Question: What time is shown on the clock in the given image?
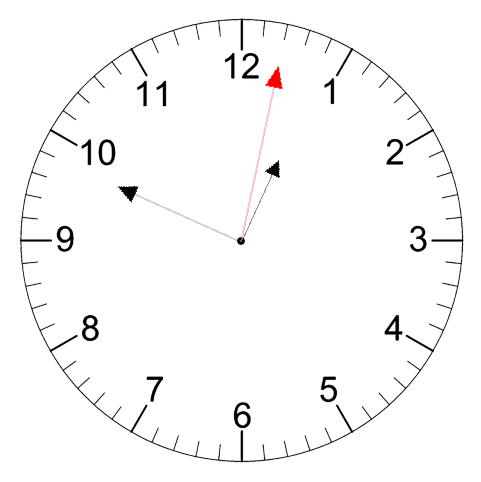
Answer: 12:49:02